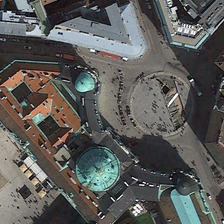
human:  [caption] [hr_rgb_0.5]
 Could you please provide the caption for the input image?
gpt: there are many rotunda in the region of church .

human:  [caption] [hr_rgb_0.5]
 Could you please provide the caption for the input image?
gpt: a church is near a circle square .

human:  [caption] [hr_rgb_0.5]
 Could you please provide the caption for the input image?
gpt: there are many rotunda in the region of church .

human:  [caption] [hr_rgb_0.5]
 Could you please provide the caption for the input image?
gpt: a church is near a circle square .

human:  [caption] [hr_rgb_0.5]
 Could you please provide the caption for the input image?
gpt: a church is near a circle square .